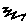
Label: zigzag